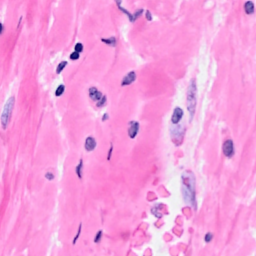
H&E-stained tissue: Breast